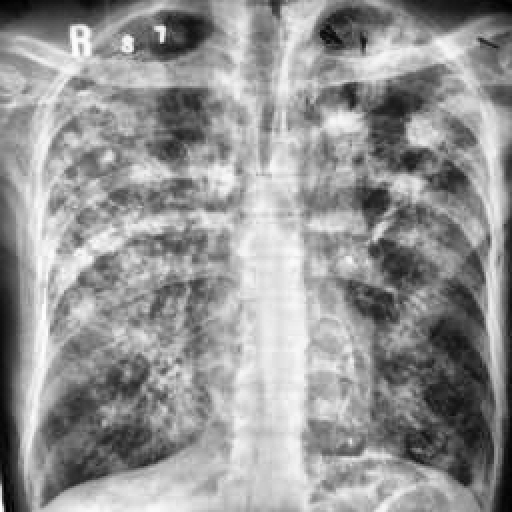
Finding: TUBERCULOSIS